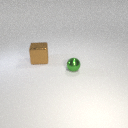
large brown metal cube behind small green metal sphere